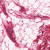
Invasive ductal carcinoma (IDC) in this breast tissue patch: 0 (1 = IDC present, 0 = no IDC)